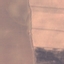
Land use / land cover: AnnualCrop